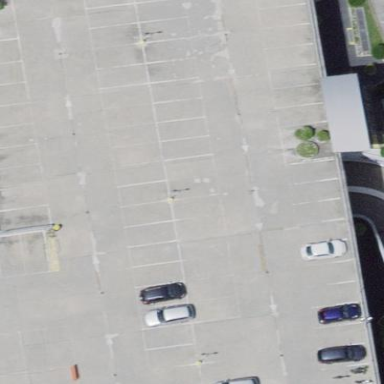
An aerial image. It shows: Carports in parking area.